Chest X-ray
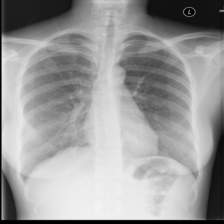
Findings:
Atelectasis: negative
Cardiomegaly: negative
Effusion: negative
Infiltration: negative
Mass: negative
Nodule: negative
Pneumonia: negative
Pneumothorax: negative
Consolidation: negative
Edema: negative
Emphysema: negative
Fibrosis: negative
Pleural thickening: negative
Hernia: negative